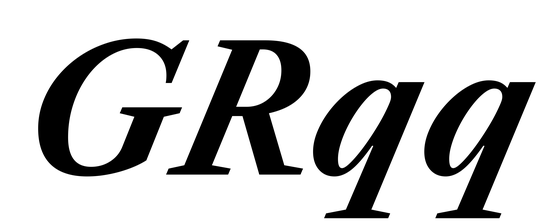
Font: LibreCaslonText-Italic_Bold_Italic